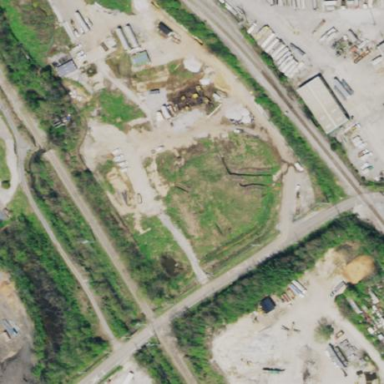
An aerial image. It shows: Brownfield area.